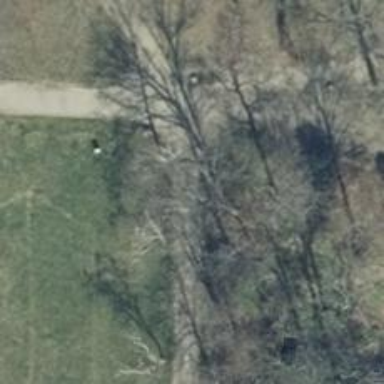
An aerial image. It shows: Path.